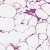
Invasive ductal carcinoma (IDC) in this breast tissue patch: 0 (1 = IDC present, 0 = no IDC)